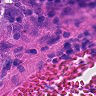
Metastatic tissue present: yes